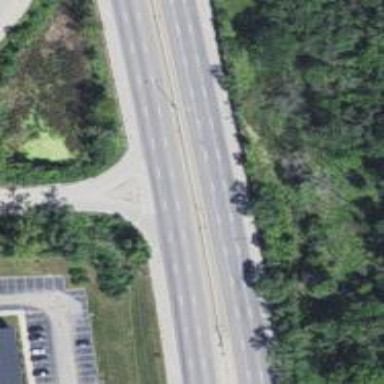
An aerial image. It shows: Trunk link highway.